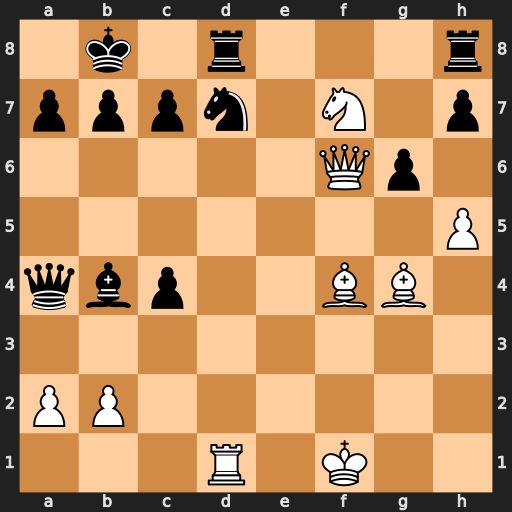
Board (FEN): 1k1r3r/pppn1N1p/5Qp1/7P/qbp2BB1/8/PP6/3R1K2
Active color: w
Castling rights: -
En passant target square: -
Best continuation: Rxd7 Qxd7 Bxd7